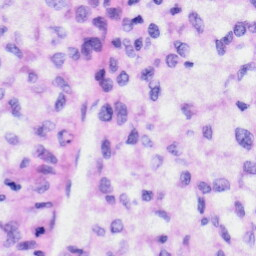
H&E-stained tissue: Liver